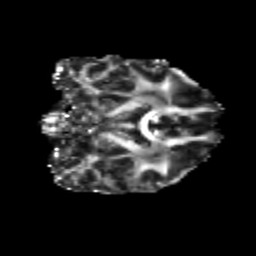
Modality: FA
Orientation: coronal
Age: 25
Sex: female
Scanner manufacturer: siemens
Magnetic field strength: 3 T
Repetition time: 3.5 s
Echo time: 0.104 s